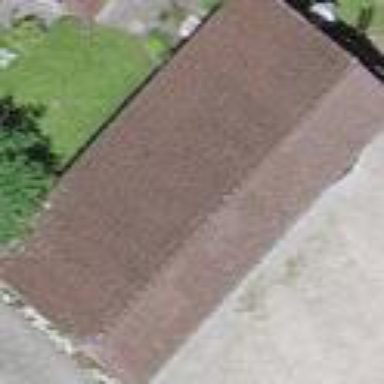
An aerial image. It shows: View of roof of building.